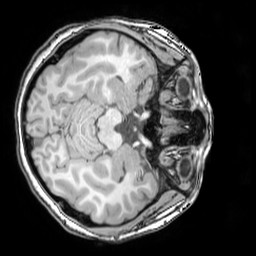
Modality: T1w
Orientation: axial
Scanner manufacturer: philips
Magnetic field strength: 3 T
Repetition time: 0.008073 s
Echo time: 0.003695 s